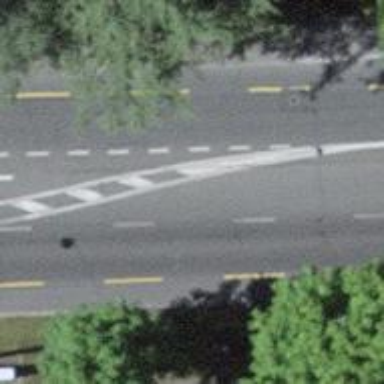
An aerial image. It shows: Primary highway with designated cycle lane. The road surface is asphalt. There are separate sidewalks on both sides. Trolley wires are present along the lane.